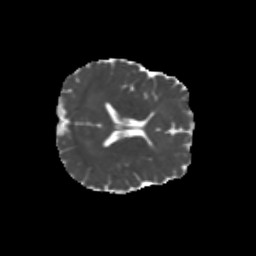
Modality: MD
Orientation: axial
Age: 34
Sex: male
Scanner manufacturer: siemens
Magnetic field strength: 3 T
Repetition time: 1.8 s
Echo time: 0.07 s